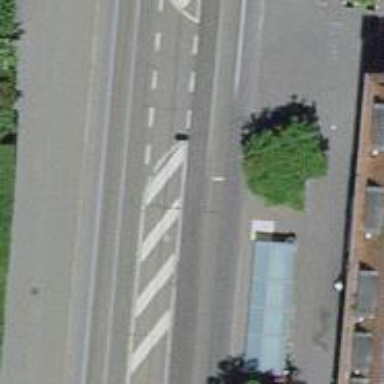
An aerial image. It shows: Tram stop with public transport stop position.